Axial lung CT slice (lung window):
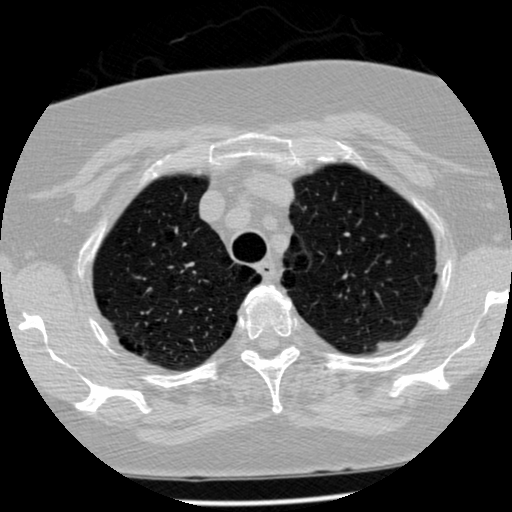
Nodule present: no